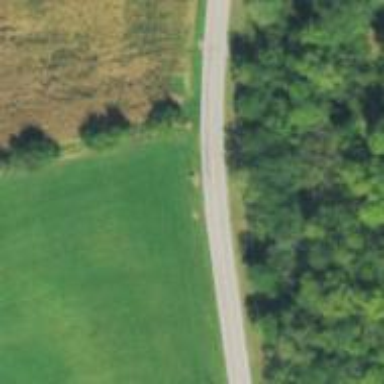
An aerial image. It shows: Unclassified road.